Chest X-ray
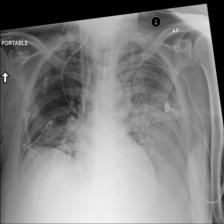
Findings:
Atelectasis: negative
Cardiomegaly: negative
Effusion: positive
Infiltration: negative
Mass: negative
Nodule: negative
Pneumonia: negative
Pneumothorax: negative
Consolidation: negative
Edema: negative
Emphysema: negative
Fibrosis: negative
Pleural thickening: negative
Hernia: negative